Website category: sports
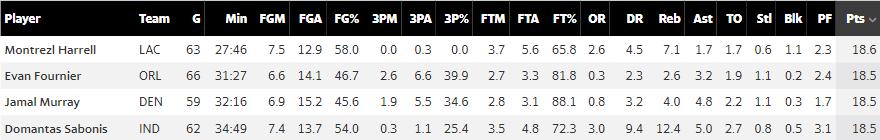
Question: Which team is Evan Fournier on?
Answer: ORL

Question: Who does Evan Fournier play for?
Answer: ORL

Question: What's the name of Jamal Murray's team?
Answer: DEN

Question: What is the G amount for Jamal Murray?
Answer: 59

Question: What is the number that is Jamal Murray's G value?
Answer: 59

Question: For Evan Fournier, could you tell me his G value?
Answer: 66

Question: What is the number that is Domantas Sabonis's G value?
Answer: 62

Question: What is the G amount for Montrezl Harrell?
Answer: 63

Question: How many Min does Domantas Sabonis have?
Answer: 34:49

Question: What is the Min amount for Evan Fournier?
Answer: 31:27

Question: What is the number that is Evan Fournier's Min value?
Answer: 31:27

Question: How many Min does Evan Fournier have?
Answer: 31:27

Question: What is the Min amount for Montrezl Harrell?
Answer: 27:46

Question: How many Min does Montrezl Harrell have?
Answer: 27:46

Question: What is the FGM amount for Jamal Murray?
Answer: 6.9

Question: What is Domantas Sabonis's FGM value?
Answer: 7.4

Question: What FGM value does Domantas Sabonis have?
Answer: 7.4

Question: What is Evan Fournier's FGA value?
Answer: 14.1

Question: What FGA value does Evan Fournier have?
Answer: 14.1

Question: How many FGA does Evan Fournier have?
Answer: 14.1

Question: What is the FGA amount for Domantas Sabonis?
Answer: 13.7

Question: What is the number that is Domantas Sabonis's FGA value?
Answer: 13.7

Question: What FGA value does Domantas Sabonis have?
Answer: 13.7

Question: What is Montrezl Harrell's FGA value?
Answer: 12.9

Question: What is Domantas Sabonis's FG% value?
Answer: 54.0

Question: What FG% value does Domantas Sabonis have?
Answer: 54.0

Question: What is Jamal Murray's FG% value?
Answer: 45.6

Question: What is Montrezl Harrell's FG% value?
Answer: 58.0

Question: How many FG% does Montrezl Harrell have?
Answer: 58.0

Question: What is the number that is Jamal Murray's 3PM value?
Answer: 1.9

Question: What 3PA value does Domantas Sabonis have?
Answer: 1.1

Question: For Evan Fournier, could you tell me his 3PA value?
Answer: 6.6

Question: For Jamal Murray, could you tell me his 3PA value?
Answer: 5.5

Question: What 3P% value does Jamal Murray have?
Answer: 34.6

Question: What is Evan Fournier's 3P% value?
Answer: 39.9

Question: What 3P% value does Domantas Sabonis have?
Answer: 25.4

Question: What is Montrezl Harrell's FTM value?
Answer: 3.7

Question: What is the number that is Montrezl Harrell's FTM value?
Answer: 3.7

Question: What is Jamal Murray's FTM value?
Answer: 2.8

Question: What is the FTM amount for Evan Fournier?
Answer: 2.7

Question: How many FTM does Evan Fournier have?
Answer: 2.7

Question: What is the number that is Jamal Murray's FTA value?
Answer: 3.1

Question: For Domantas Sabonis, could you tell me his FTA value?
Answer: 4.8

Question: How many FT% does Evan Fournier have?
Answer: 81.8

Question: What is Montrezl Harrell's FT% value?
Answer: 65.8

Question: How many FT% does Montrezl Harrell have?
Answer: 65.8

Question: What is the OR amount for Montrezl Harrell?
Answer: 2.6

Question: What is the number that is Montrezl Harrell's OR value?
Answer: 2.6

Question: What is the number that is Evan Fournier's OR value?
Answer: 0.3

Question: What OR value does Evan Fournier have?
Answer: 0.3

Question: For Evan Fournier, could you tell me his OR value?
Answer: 0.3

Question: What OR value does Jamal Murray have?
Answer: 0.8

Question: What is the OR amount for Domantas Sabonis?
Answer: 3.0

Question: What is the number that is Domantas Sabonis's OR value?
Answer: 3.0

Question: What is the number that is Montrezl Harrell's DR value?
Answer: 4.5

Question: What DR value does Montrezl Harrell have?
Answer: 4.5

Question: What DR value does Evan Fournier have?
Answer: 2.3

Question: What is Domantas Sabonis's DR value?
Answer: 9.4

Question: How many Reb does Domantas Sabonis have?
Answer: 12.4

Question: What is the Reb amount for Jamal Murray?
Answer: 4.0

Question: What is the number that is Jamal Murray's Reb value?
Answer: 4.0

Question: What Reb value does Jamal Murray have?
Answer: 4.0

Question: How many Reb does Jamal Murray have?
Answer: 4.0

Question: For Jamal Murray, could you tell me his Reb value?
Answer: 4.0